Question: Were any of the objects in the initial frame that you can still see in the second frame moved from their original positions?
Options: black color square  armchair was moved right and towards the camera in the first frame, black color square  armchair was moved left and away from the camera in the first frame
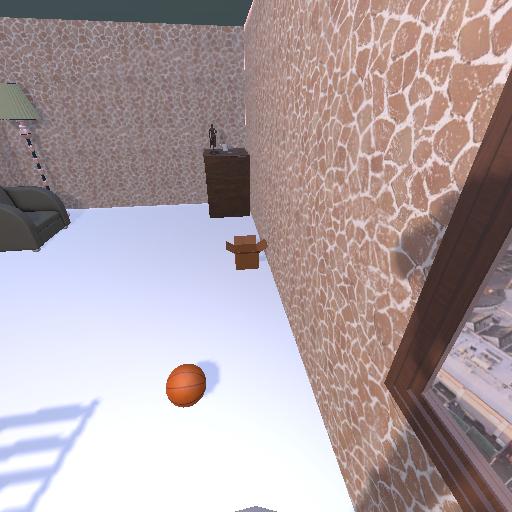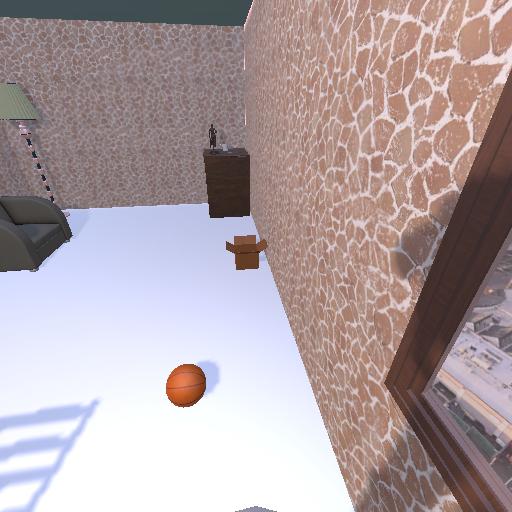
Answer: black color square  armchair was moved right and towards the camera in the first frame